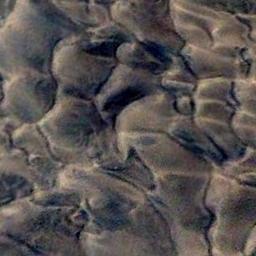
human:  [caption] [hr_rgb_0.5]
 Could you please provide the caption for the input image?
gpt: The desert has gray sand and some trellis dunes of different sizes .

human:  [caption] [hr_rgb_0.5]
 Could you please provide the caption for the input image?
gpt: The bleak desert is full of black sand .

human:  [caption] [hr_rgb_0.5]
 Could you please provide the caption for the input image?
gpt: There are several strips of rock in this desert .

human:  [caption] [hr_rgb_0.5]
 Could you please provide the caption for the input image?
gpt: This is a yellow desert with wavy stripes .

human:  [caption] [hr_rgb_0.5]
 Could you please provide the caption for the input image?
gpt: A brown desert with patterned stripes .